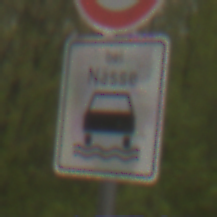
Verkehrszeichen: BeiNaesse
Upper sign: Geschwindigkeit130
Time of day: MorningAfternoon
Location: Outdoor (Nature)
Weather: Overcast
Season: NotSpecified
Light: Natural